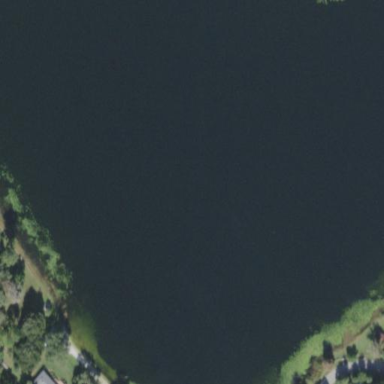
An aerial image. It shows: Lake with natural water.